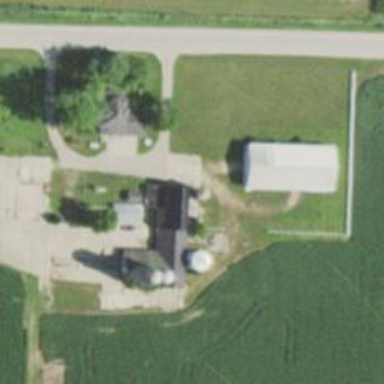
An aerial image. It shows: Silo.